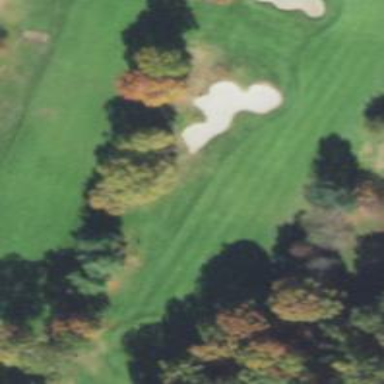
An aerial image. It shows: Golf fairway surrounded by grass.